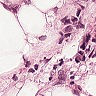
Metastatic tissue present: yes